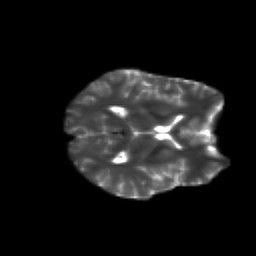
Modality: T2w
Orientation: axial
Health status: healthy
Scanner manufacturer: siemens
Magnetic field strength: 3 T
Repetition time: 10 s
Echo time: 0.092 s